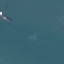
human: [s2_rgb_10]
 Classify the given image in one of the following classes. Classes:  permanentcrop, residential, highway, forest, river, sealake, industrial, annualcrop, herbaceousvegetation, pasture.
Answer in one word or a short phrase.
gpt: SeaLake